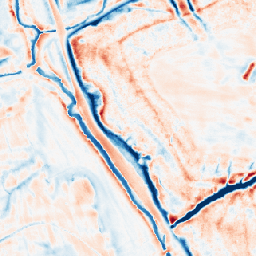
Category: edge_preserving
Decomposition family: bilateral
Decomposition parameters: d: 21
sigma_color: 50
sigma_space: 25
Upsampling method: area
Upsampling parameters: scale: 8
Upsampling scale: 8